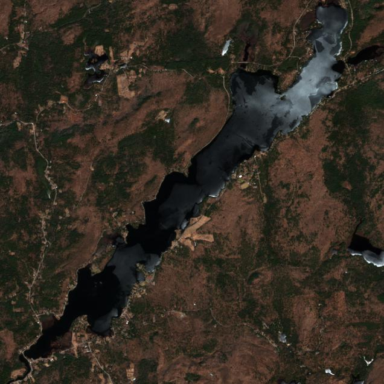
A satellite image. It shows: Serene lake.